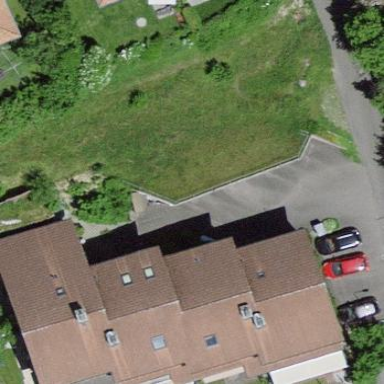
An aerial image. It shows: Gabled terrace building with roof tiles.